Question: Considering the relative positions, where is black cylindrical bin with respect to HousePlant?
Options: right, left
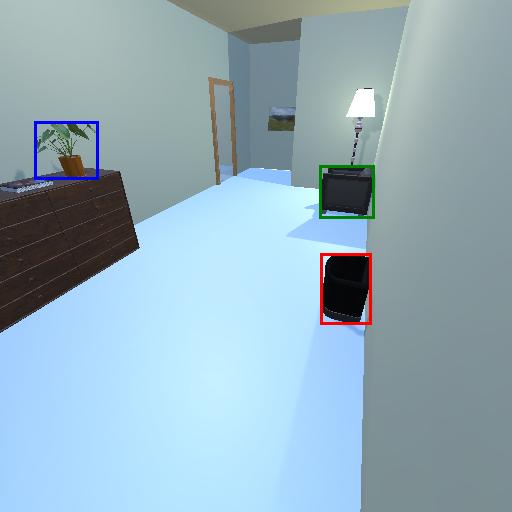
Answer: right